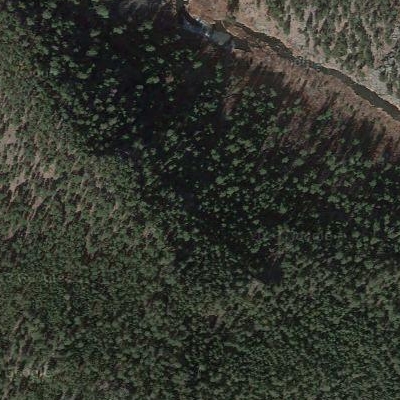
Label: Forest